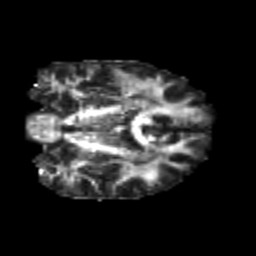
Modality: FA
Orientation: coronal
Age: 22
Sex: male
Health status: healthy
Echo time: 0.074 s